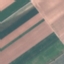
Land use / land cover class: AnnualCrop